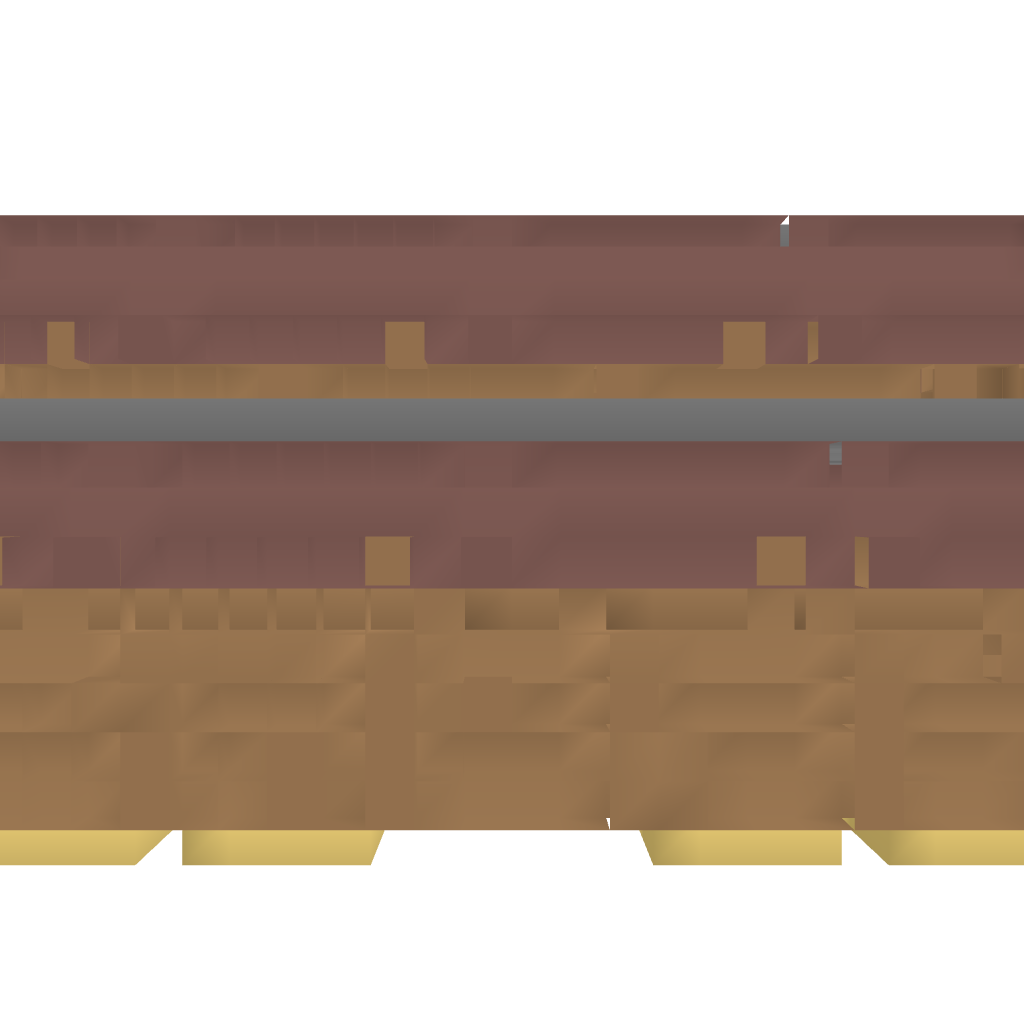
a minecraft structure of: Maple Valley Stable - 8 stalls bad low quality